Question: I am reading Michal Hart's tutorial and working on Rails 4. I spent hours sorting out this problem.
user_controller.erb:
'''
class UsersController < ApplicationController
def show
@user = current_user
@microposts = @user.microposts
end
end
'''
micopost_controller.erb:
'''
class MicropostsController < ApplicationController
def create
@micropost = Micropost.create(micropost_params)
end
private
def micropost_params
params.require(:micropost).permit(:content) if params[:micropost]
end
end
'''
show.html.erb:
'''
<h2>Users Post</h2>
<% if @user.microposts.any? %>
<table class="microposts" summary="User microposts">
<%= render @microposts %>
</table>
'''
_micropost.html.erb:
'''
<tr>
<td class="micropost">
<span class="content">
<%= micropost.content %>
</span>
<span class="timestamp">
Posted <%= time_ago_in_words(micropost.created_at) %> ago.
</span>
</td>
</tr>
'''

Even "<URL>" could not help me.
Any help would be greatly appreciated.
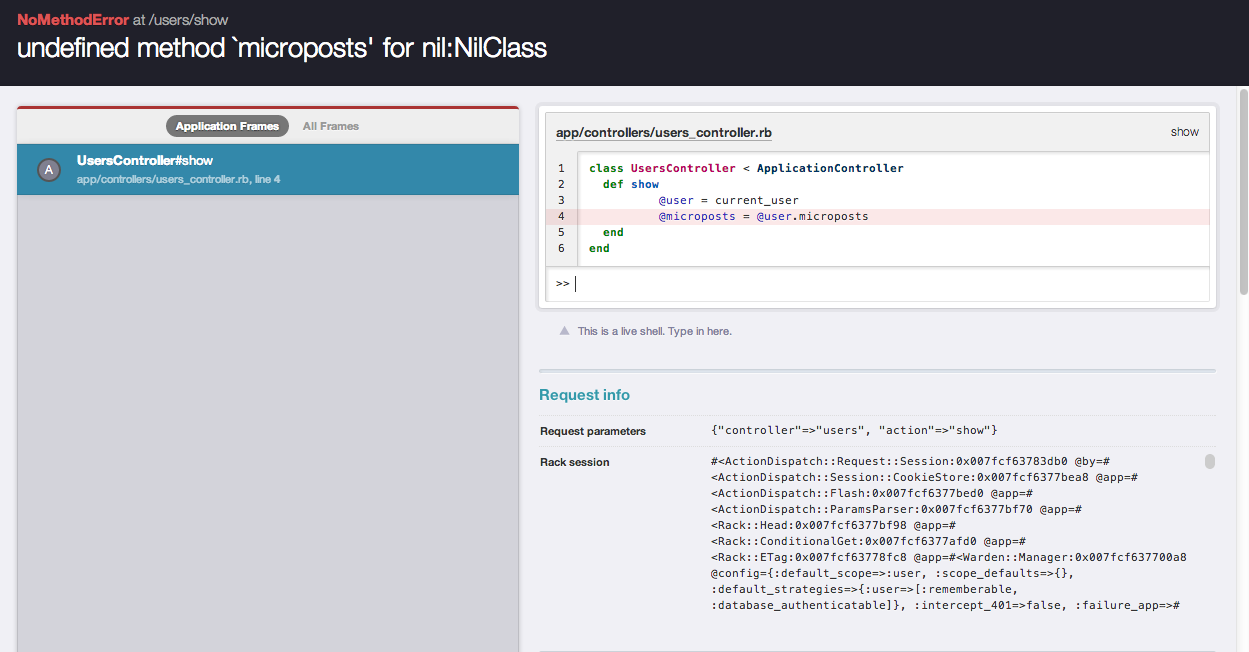
Answer: '''
@user = current_user # this is returning nil
'''
The error "undefined method 'foo' for nil:NilClass" means:
'blahblahblah''nil''foo'
In this case, the only time you ever call '.microposts' is '@user.microposts', which means that '@user' is 'nil'. We see that it gets assigned the result of 'current_user', so that method is returning 'nil'.